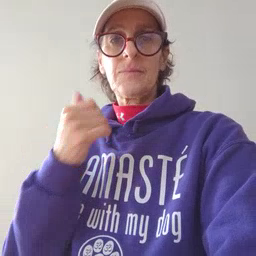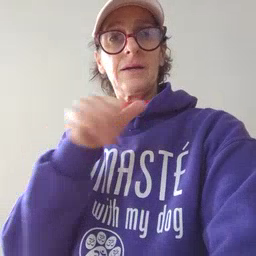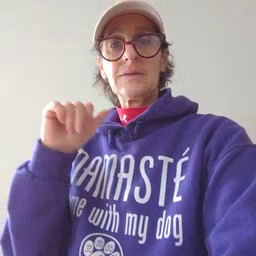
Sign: any